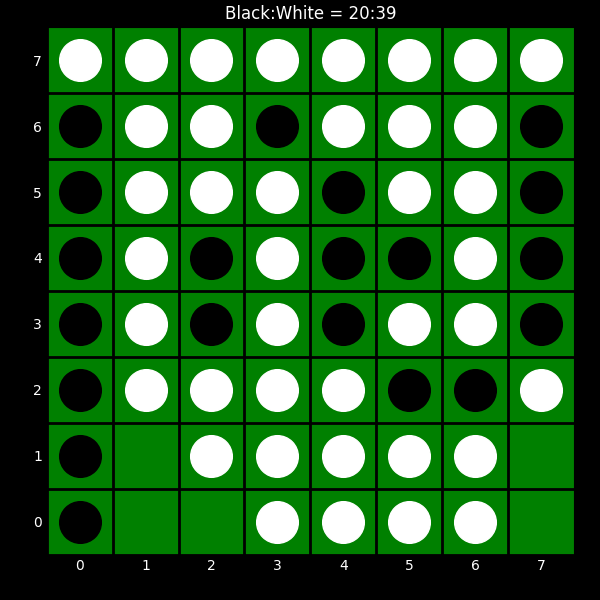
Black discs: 20
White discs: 39